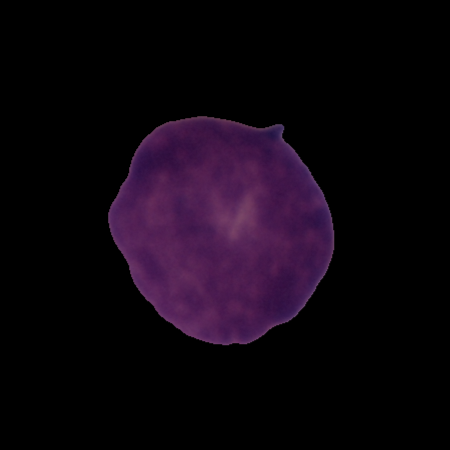
Label: cancer